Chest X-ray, PA view. Patient: 60 years old, sex M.
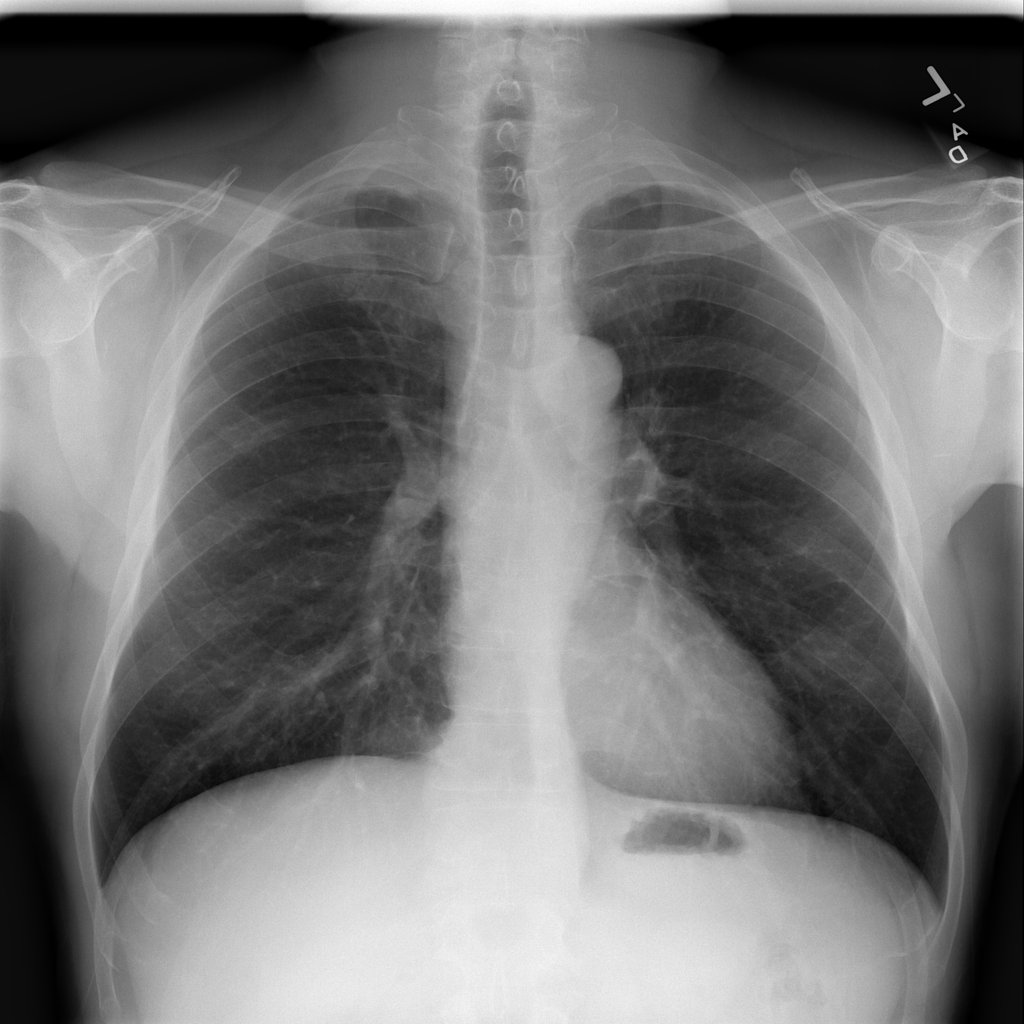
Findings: No Finding